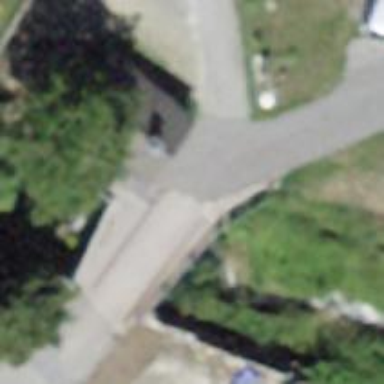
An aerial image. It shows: Service road that crosses over bridge.